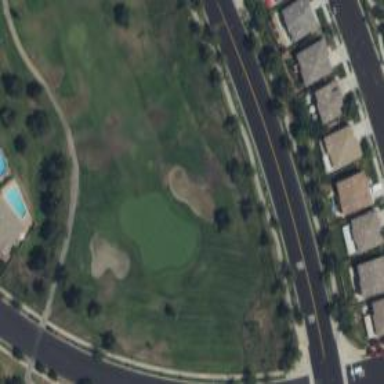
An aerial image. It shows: View of golf hole.